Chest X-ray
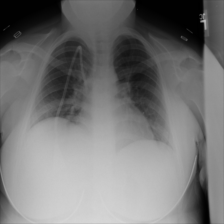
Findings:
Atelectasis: positive
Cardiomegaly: negative
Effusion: negative
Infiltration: negative
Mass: negative
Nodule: negative
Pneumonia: negative
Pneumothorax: negative
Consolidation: negative
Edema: negative
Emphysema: negative
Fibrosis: negative
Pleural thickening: negative
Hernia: negative